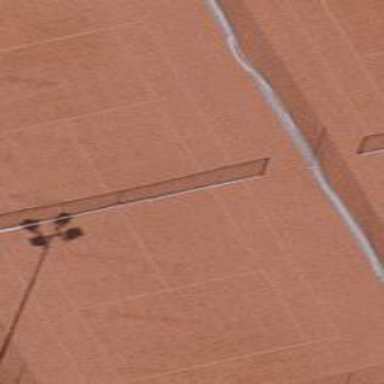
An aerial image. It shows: Tennis court in leisure pitch.